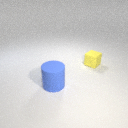
small yellow rubber cube behind large blue rubber cylinder